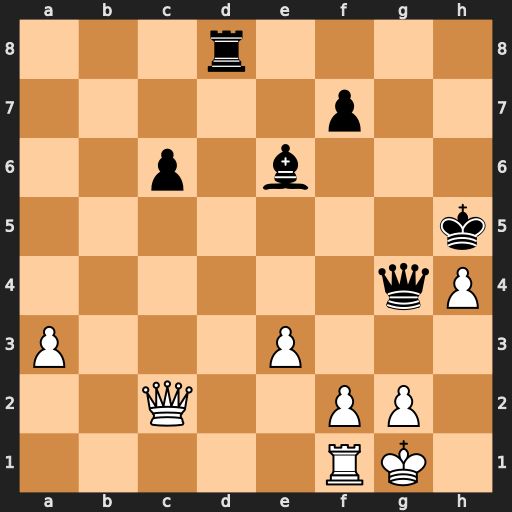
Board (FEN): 3r4/5p2/2p1b3/7k/6qP/P3P3/2Q2PP1/5RK1
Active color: w
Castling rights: -
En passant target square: -
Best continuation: Qh7#